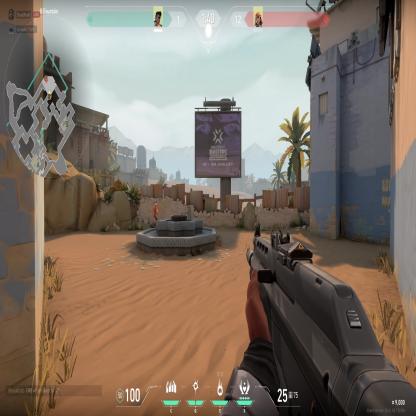
Label: enemy